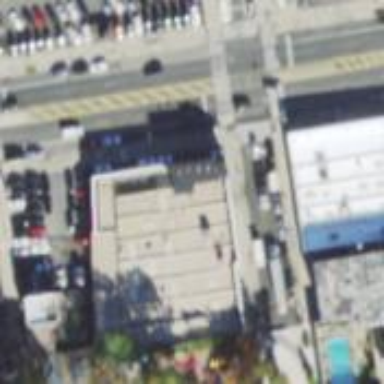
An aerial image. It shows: Car shop.